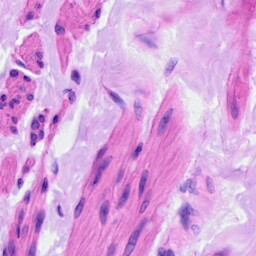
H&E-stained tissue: Ovarian